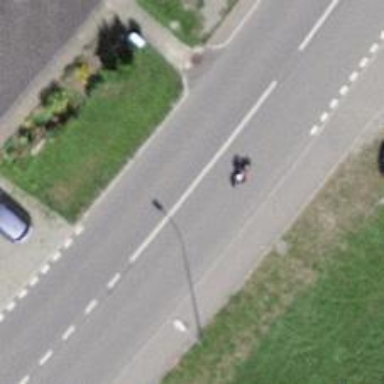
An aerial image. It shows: Primary highway with asphalt surface. There is track cycleway on the left.